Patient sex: F
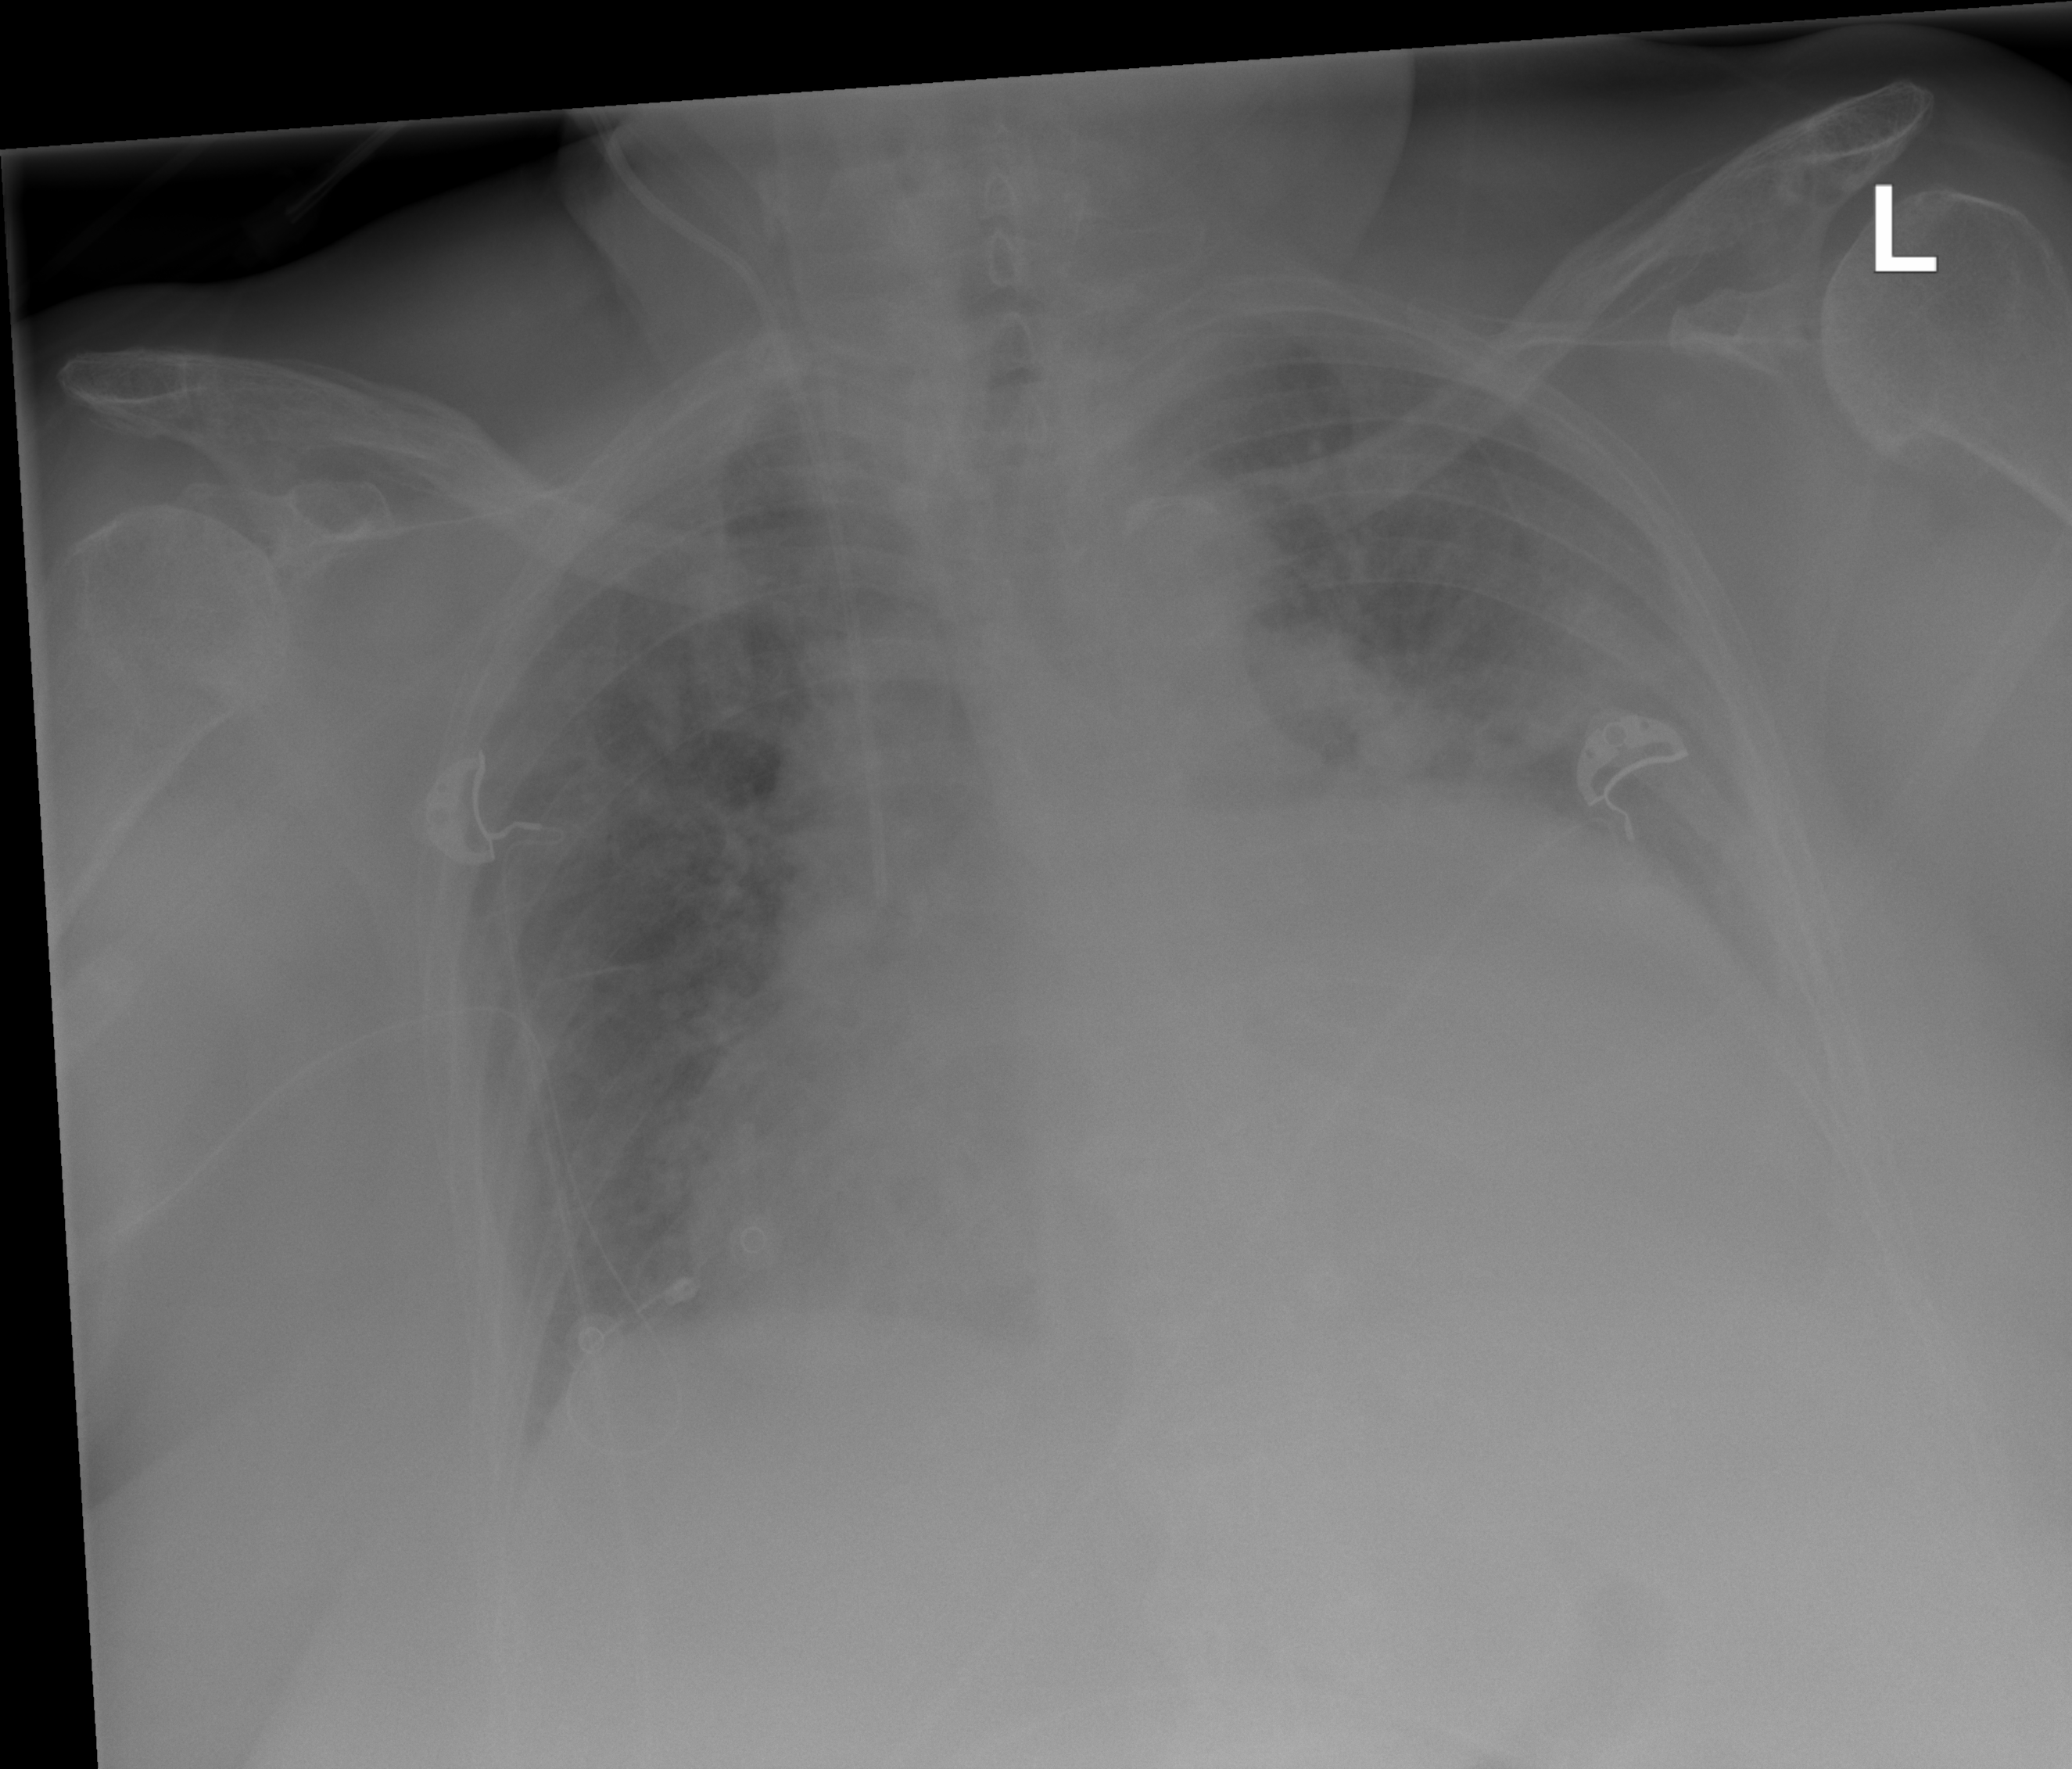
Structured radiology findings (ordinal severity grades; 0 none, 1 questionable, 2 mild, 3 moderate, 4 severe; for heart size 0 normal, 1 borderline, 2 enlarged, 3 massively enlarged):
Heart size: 3
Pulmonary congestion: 3
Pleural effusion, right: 0
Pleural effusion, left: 1
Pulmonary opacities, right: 2
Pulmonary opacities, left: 2
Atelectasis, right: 2
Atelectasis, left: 2